Question: I have written a script using Google Apps Script to extract text from a web page into Google Sheets. I only need this script to work with a specific web page, so it does not need to be versatile. The script works almost exactly as I want it to except that I have run into a character encoding problem. I am extracting both Hebrew and English text. The meta tag in the HTML has charset=Windows-1255. The English extracts perfectly, but the Hebrew displays as black diamonds containing a question mark.
I found <URL> that says to pass the data into a blob then use the getDataAsString method to convert to another encoding. I tried converting to different encodings and got different results. UTF-8 displays the black diamonds with question marks, UTF-16 displays Korean, ISO 8859-8 returns an error and says it's not a valid parameter, and the original Windows-1255 displays one Hebrew character but a bunch of other gibberish.
However, I am able to copy and paste the Hebrew text into Google Sheets manually and it displays correctly.
I have even tested passing Hebrew directly from Google Apps Script code like so:
'''
function passHebrew() {
return "vaydaber";
}
'''
This displays the Hebrew text properly on Google Sheets.

My code is as follows:
'''
function parseText(book, chapter) {
//var bk = book;
//var ch = chapter;
var bk = '04'; //hard-coded for testing purposes
var ch = '01'; //hard-coded for testing purposes
var url = 'http://www.mechon-mamre.org/p/pt/pt' + bk + ch + '.htm';
var xml = UrlFetchApp.fetch(url).getContentText();
//I had to "fix" these xml errors for XmlService.parse(xml) below
//to function.
xml = xml.replace('<!DOCTYPE HTML PUBLIC "-//W3C//DTD HTML 4.01 Transitional//EN">', '<!DOCTYPE HTML PUBLIC "-//W3C//DTD HTML 4.01 Transitional//EN" "">');
xml = xml.replace('<LINK REL="stylesheet" HREF="p.css" TYPE="text/css">', '<LINK REL="stylesheet" HREF="p.css" TYPE="text/css"></LINK>');
xml = xml.replace('<meta http-equiv="Content-Type" content="text/html; charset=Windows-1255">', '<meta http-equiv="Content-Type" content="text/html; charset=Windows-1255"></meta>');
xml = xml.replace(/ALIGN=CENTER/gi, 'ALIGN="CENTER"');
xml = xml.replace(/<BR>/gi, '<BR></BR>');
xml = xml.replace(/class=h/gi, 'class="h"');
//This section is the specific route to the table in the page I want
var document = XmlService.parse(xml);
var body = document.getRootElement().getChildren("BODY");
var maintable = body[0].getChildren("TABLE");
var maintablechildren = maintable[0].getChildren();
//This creates a two-dimensional array so that I can store the Hebrew
//in the first column and the English in the second column
var array = new Array(maintablechildren.length);
for (var i = 0; i < maintablechildren.length; i++) {
array[i] = new Array(2);
}
//This is where the table gets parsed into the array
for (var i = 0; i < maintablechildren.length; i++) {
var verse = maintablechildren[i].getChildren();
//This is where the encoding problem occurs.
//I originally tried verse[0].getText() but it didn't work.
array[i][0] = Utilities.newBlob(verse[0].getText()).getDataAsString('UTF-8');
//This array receives the English text and works fine.
array[i][1] = verse[1].getText();
}
return array;
}
'''
What am I overlooking, misunderstanding, or doing wrong? I don't have a very good understanding of how encoding works so I don't understand why converting it to UTF-8 isn't working.
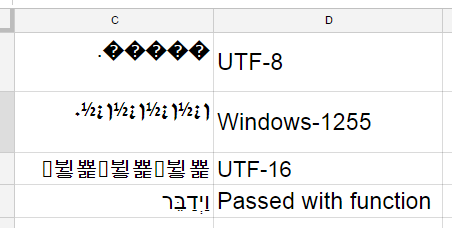
Answer: Your problem occurs before the lines you've commented as an encoding problem: because the default encoding for UrlFetchApp is munging the unicode text from the start.
You should use the variation of the <URL> method that For your case:
'''
var xml = UrlFetchApp.fetch(url).getContentText("Windows-1255");
'''
That should be all you need to change, although the 'blob()' work-around is no longer needed. (It's harmless, though.) Other comments:
- The logical OR operator ('||') is very helpful for setting default values. I've tweaked the first few lines to enable testing but still let the function operate normally with arguments.- The way you're setting up an empty array before populating it with strings is Bad JavaScript; it's complex code that isn't needed, so toss it. Instead, we'll declare the 'array' Array, then 'push()' rows onto it.- The '.replace()' functions can be reduced with more clever RegExp use; I've included the URLs for demos of the really tricky ones. - There were '
' newline characters in the text which I guessed were unnecessary for your purposes, so added a 'replace()' for them as well.
Here's what you're left with:
'''
function parseText(book, chapter) {
var bk = book || '04'; //hard-coded for testing purposes
var ch = chapter || '01'; //hard-coded for testing purposes
var url = 'http://www.mechon-mamre.org/p/pt/pt' + bk + ch + '.htm';
var xml = UrlFetchApp.fetch(url).getContentText("Windows-1255");
//I had to "fix" these xml errors for XmlService.parse(xml) below
//to function.
xml = xml.replace(/(<!DOCTYPE.*EN")>/gi, '$1 "">')
.replace(/(<(LINK|meta).*>)/gi,'$1</$2>') // https://regex101.com/r/nH3pU8/1
.replace(/(<.*?=)([^"']*?)([ >])/gi,'$1"$2"$3') // https://regex101.com/r/eP7wO7/1
.replace(/<BR>/gi, '<BR/>')
.replace(/
/g, '')
//This section is the specific route to the table in the page I want
var document = XmlService.parse(xml);
var body = document.getRootElement().getChildren("BODY");
var maintable = body[0].getChildren("TABLE");
var maintablechildren = maintable[0].getChildren();
//This is where the table gets parsed into the array
var array = [];
for (var i = 0; i < maintablechildren.length; i++) {
var verse = maintablechildren[i].getChildren();
//I originally tried verse[0].getText() but it didn't work.** It does now!
var hebrew = verse[0].getText();
//This array receives the English text and works fine.
var english = verse[1].getText();
array.push([hebrew,english]);
}
return array;
}
'''
### Results
'''
[
[
" vaydaber yhvah Ael-moSHeh bmidbar siynay, bAohel mvo`ed: bAeHad laHodeSH haSHeniy baSHanah haSHeniyt, lTSeAtam meAereTS miTSrayim--leAmor.",
" And the LORD spoke unto Moses in the wilderness of Sinai, in the tent of meeting, on the first day of the second month, in the second year after they were come out of the land of Egypt, saying:"
],
[
" SHAv, Aet-roASH KHal-`adat bney-yiSHraAel, lmiSHpHotam, lbeyt Aabotam--bmispar SHemvot, KHal-zaKHar lgulglotam.",
" 'Take ye the sum of all the congregation of the children of Israel, by their families, by their fathers' houses, according to the number of names, every male, by their polls;"
],
[
" miben `eSHriym SHanah vama`lah, KHal-yoTSeA TSabaA byiSHraAel--tipkdv Aotam lTSibAotam, Aatah vAaharon.",
" from twenty years old and upward, all that are able to go forth to war in Israel: ye shall number them by their hosts, even thou and Aaron."
],
...
'''